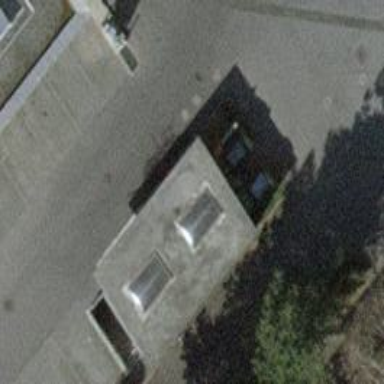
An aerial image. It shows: Car wash facility.